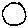
Label: circle